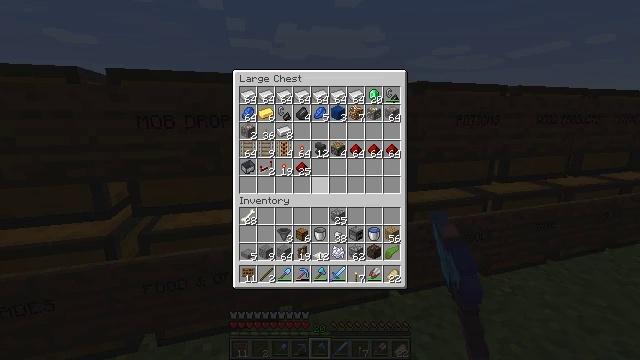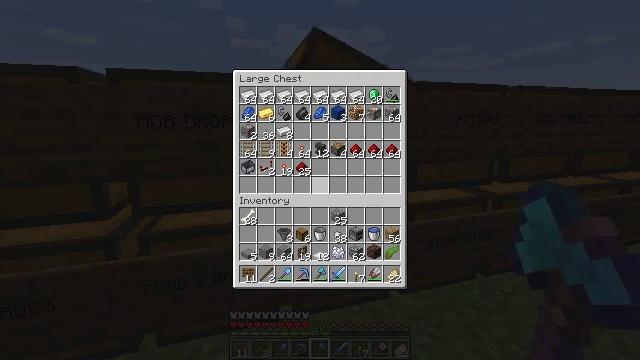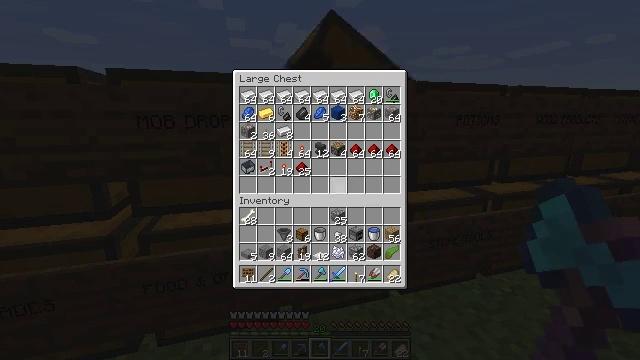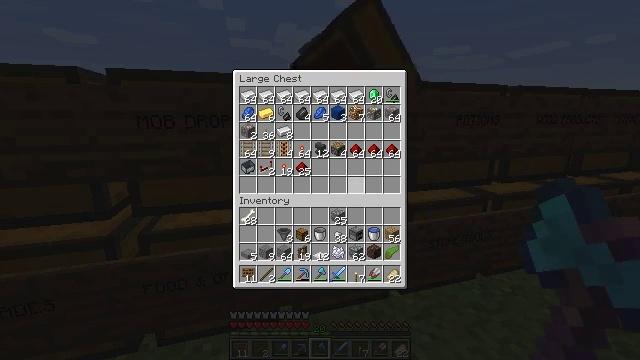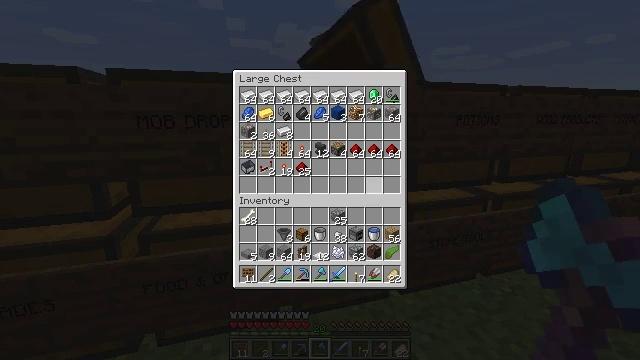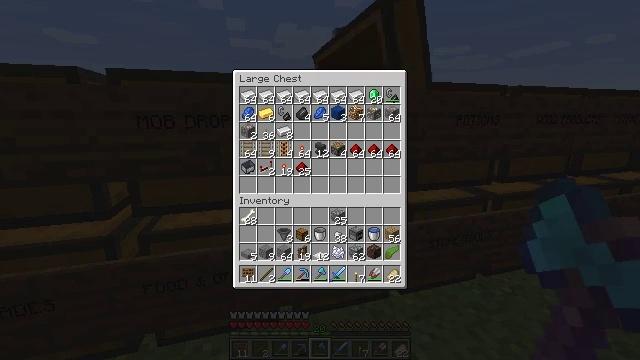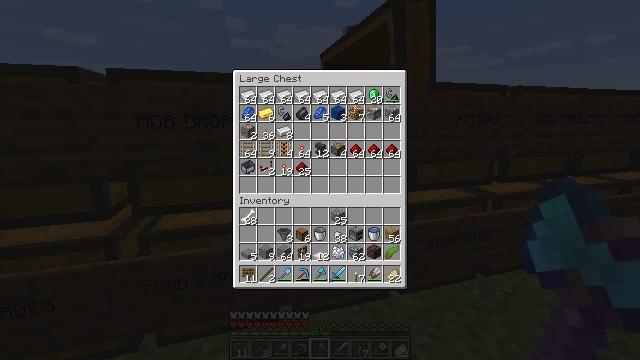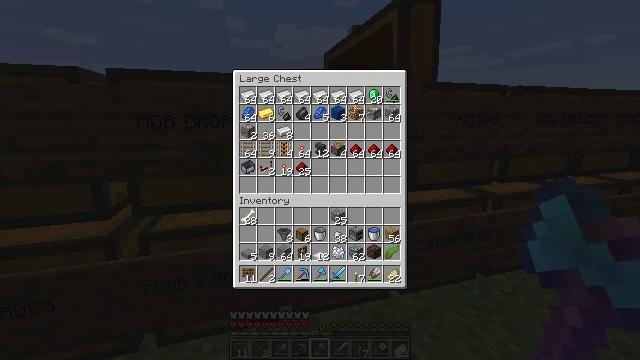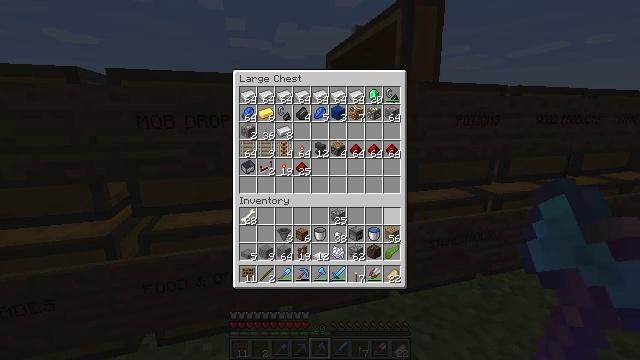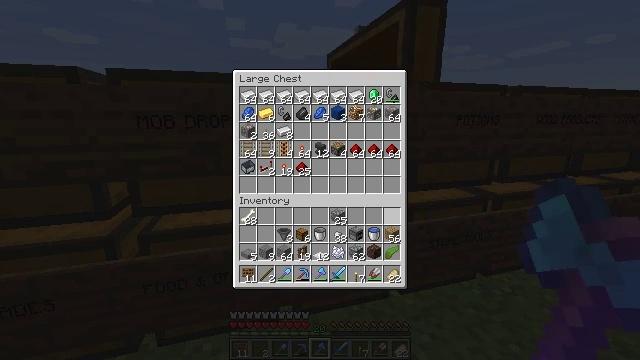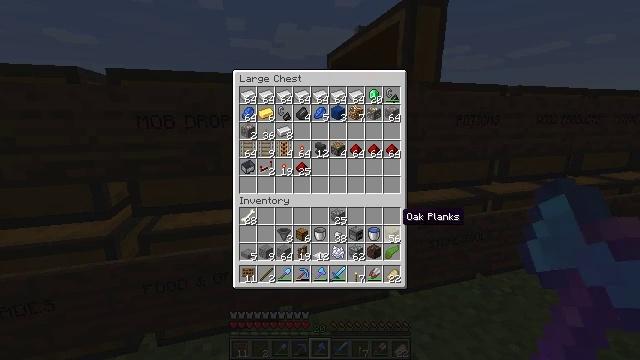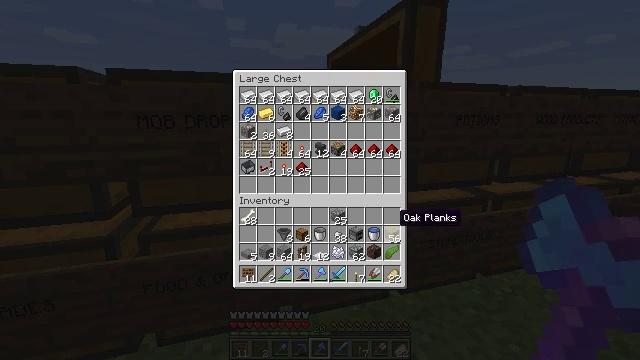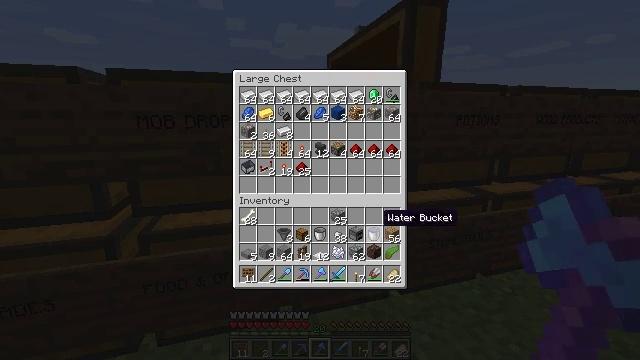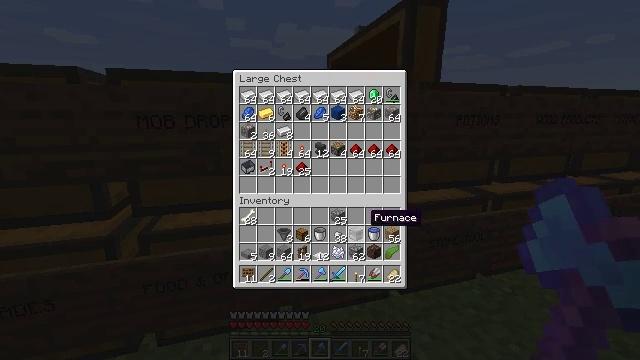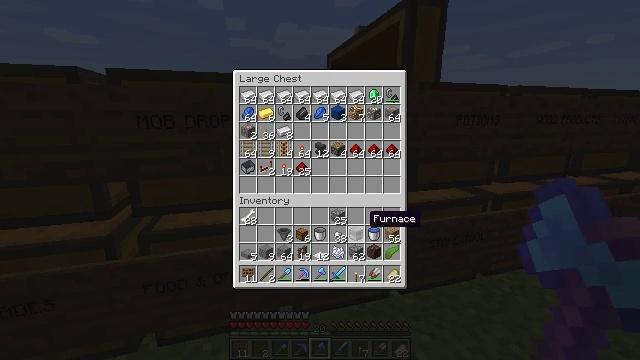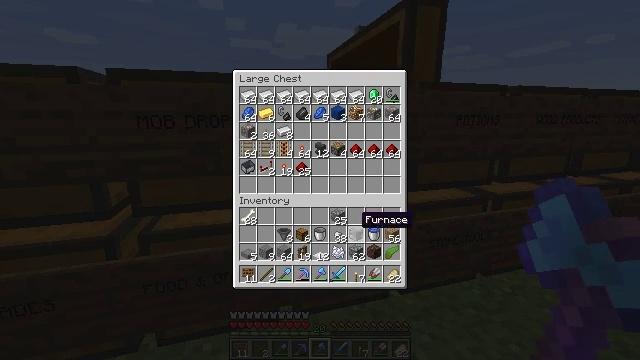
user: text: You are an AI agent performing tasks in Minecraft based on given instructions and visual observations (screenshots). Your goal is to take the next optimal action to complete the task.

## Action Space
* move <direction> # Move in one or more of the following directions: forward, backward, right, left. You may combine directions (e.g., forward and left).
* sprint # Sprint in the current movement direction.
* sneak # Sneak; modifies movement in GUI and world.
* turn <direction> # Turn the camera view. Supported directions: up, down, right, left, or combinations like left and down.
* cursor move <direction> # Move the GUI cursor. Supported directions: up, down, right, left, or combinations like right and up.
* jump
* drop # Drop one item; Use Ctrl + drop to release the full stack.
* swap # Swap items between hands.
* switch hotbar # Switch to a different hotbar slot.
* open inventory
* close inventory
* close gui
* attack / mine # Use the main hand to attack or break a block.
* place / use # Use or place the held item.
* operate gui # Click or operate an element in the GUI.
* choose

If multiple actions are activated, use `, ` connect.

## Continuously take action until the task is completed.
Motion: motion action
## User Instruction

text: Mine the torch on the wall.
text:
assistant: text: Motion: no_op
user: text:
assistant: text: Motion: cursor move right
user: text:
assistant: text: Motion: cursor move right
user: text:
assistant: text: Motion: sneak, cursor move right
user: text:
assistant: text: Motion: sneak, cursor move right
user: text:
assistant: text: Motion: sneak
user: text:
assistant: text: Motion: sneak
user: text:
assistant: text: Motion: sneak, cursor move down
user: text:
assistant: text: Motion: sneak, cursor move down
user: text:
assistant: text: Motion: sneak
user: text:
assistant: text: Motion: sneak
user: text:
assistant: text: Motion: sneak, cursor move left
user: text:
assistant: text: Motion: sneak, cursor move left
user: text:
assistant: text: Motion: sneak
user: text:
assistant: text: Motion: sneak, cursor move left
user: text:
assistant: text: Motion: sneak, cursor move left
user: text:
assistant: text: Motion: sneak
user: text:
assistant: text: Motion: sneak
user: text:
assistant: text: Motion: sneak
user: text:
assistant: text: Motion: sneak
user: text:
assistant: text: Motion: sneak
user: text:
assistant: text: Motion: sneak, operate gui
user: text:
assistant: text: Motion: sneak, operate gui
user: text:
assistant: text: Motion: sneak
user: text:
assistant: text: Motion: sneak
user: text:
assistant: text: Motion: sneak
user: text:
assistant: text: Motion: sneak
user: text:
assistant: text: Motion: sneak
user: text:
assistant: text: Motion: sneak
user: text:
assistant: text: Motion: sneak